Field crop: maize
Growth stage: 1
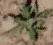
Species: atriplex